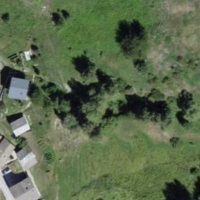
EUNIS habitat code: 24
Species observed at this site:
Primula veris